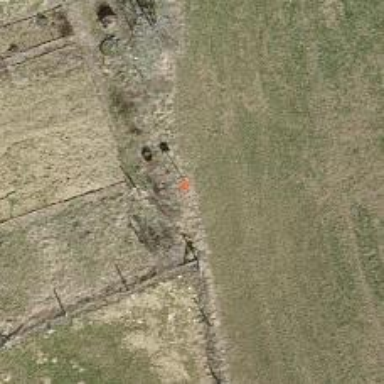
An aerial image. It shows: Pole with roofed pipeline marker.